Field crop: maize
Growth stage: 1
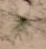
Species: salsola